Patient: sex M, age 28
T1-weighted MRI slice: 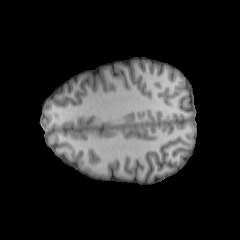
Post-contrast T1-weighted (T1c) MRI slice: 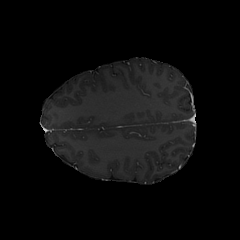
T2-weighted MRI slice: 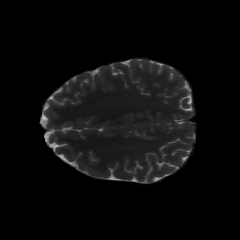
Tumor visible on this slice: no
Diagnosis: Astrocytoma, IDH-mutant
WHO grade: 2